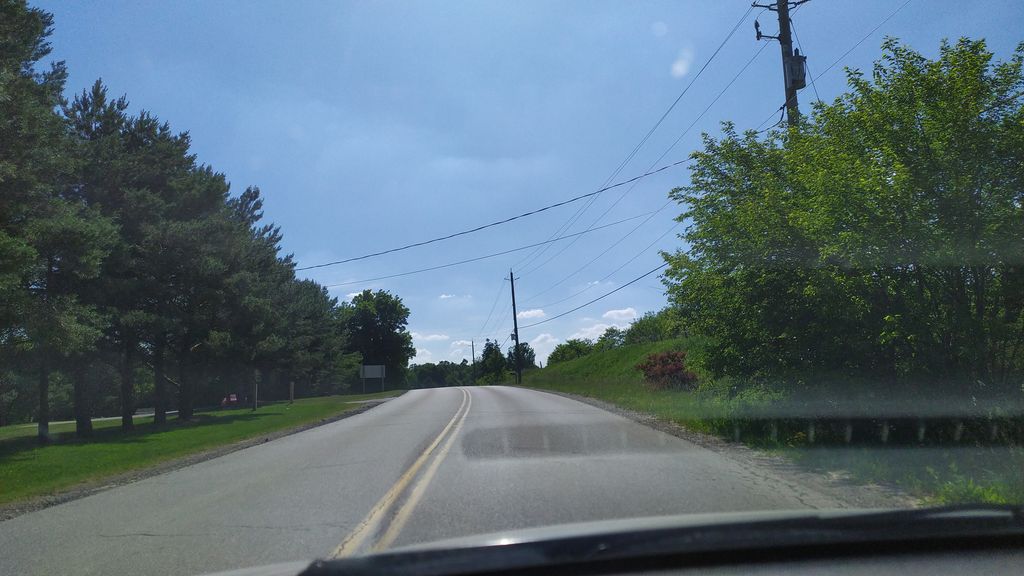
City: kitchener-waterloo